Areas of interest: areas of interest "Beijing New Culture Movement Memorial Hall"
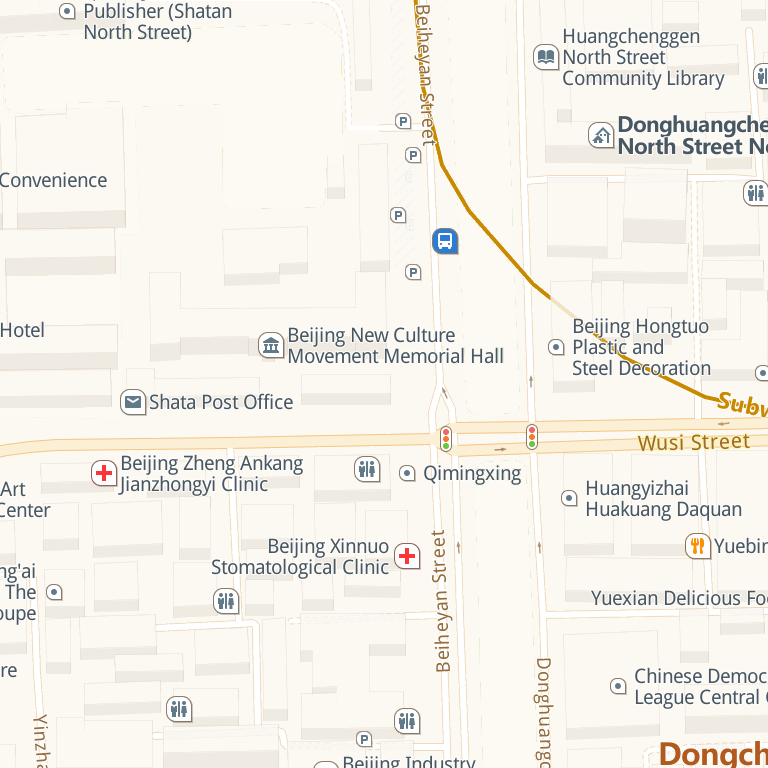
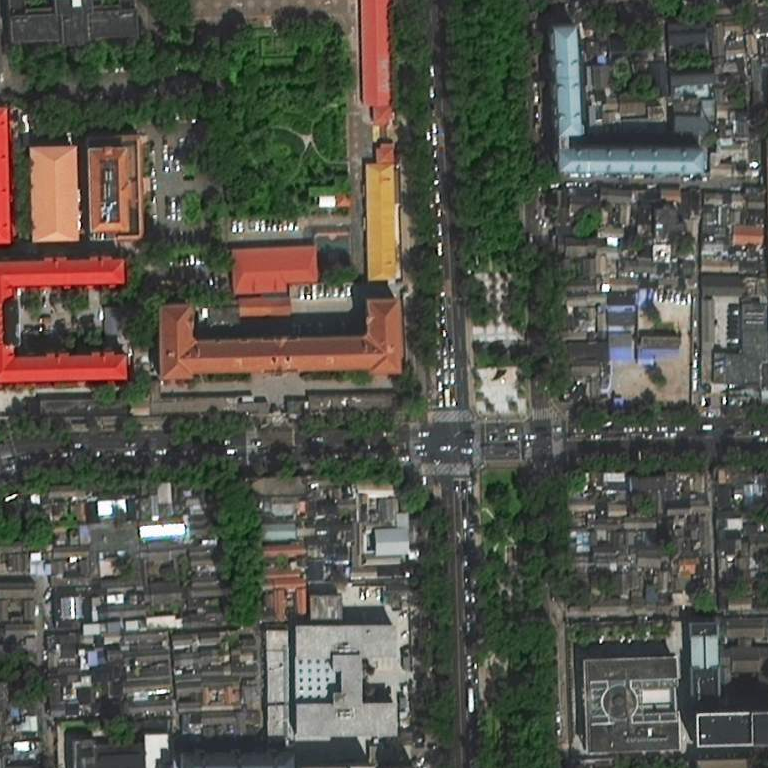